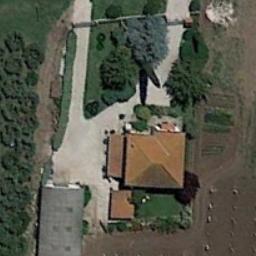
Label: sparse_residential